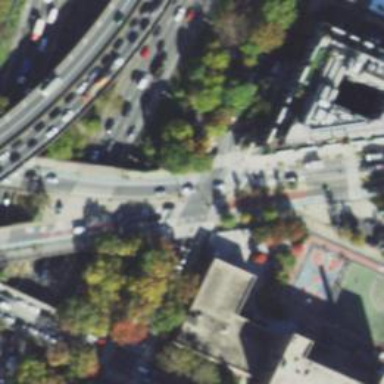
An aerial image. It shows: Traffic island located on footway.